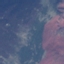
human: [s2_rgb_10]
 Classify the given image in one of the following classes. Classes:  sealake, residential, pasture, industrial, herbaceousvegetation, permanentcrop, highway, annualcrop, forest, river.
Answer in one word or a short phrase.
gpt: HerbaceousVegetation